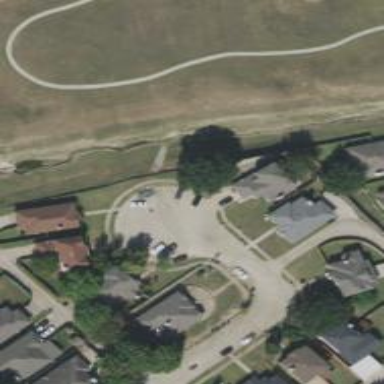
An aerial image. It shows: Circle-shaped turning circle on the road.